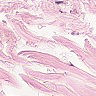
Metastatic tissue present: no